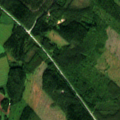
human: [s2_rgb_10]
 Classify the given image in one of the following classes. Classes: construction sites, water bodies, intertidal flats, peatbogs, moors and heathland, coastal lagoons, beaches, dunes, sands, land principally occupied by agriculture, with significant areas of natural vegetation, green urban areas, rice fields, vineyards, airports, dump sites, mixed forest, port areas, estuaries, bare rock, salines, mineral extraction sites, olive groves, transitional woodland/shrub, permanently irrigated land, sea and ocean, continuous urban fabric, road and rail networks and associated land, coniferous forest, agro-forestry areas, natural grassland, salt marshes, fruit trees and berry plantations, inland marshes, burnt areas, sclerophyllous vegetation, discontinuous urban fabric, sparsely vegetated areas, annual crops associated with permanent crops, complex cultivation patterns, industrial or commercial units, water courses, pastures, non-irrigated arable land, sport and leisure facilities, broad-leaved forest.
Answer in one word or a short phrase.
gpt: land principally occupied by agriculture, with significant areas of natural vegetation, coniferous forest, mixed forest, transitional woodland/shrub